Question: I'm writing a small application to teach myself new design and information retrieval tricks. I'm using the following line to set the background of my 'UITableViewCell' subclass:
'''
cell.contentView.backgroundColor = [UIColor blackColor];
'''
... but it doesn't seem to want to get behind that accessory view:

How do I get the backgroundColor to actually span the entire background of the 'UITableViewCell'?
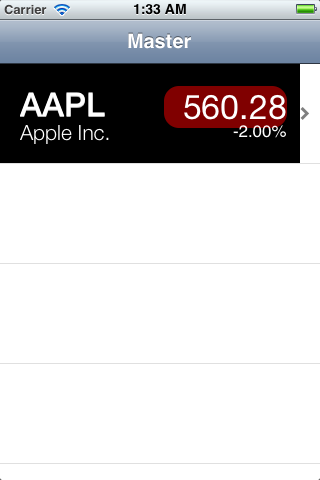
Answer: The accessory view is not added to the cell's contentView. As you can see, the content view is resized by shrinking from the right so the accessory can fit in. This also happens when the delete button is shown.
You need to set the 'backgroundColor' of the whole cell - furthermore, this has to be done in the 'tableView:willDisplayCell:forRowAtIndexPath:' delegate method.